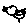
Label: bird